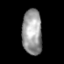
Tissue: prostate
Cell type: Endothelial cells
Senescence score: 0.2581
Nuclear area (px): 878
Mean DAPI intensity: 155.953